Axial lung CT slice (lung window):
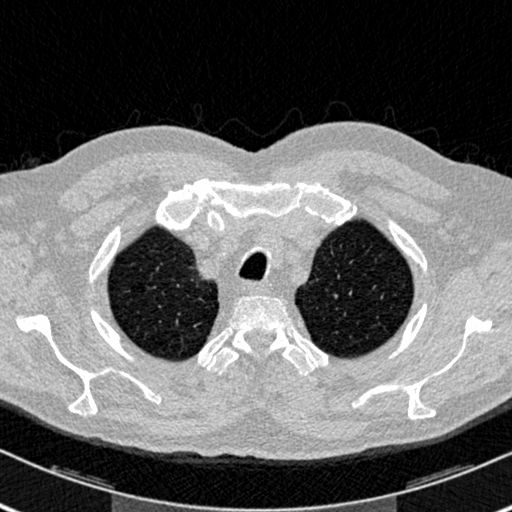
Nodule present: no